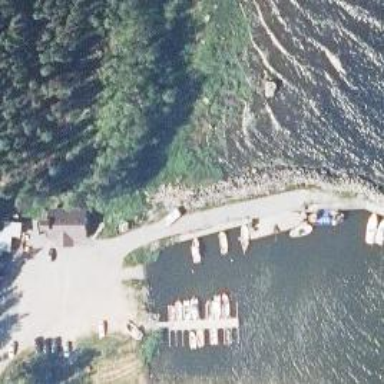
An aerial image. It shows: Marina on leisure land.